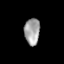
Tissue: lung
Cell type: Others
Senescence score: 0.2423
Nuclear area (px): 402
Mean DAPI intensity: 161.545